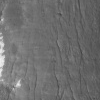
Atmospheric dust classification: not_dusty